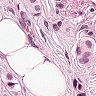
Metastatic tissue present: yes